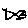
Label: fish